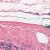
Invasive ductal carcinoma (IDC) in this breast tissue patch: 0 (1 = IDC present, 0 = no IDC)